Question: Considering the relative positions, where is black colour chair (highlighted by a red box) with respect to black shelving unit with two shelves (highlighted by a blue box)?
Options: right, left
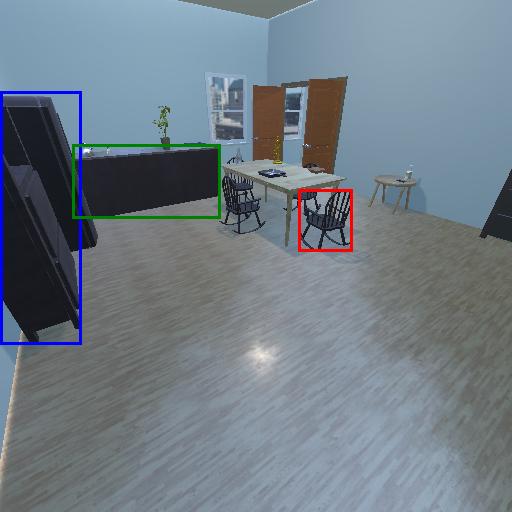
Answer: right